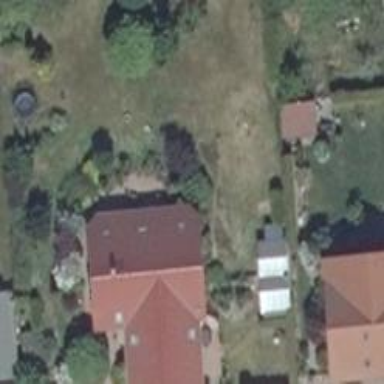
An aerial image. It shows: Residential building.